Question: I'm writing a game (space invaders) on an Arduino which is connected to a graphical LCD, and I have a sprite class. This class has attributes such as Player/Alien, a bitmap object, location(x,y), and a how to move function.
I want each instance to have a missile and I think this may be done by inheritance and polymorphism, though I'm unsure how -- my streamlined code is below and to give a better idea as to shapes I've included a glyph image. I'd like Missile to derive location(x,y) from the sprite class, but it'll have its own bitmap and method of movement, something like(?)
'''
Class Missile: public Sprite{
Missile(); // create shape here
void Move(); // has its own method of moving, but starts from Sprite(x,y)
};
'''
[Regardless of how to do this, I'd like to use inheritance and polymorphism for my C++ practice please]
'''
Adafruit_PCD8544 display = Adafruit_PCD8544(7, 6, 5, 4, 3);
unsigned char spaceShip[5] PROGMEM = {0x3c, 0x1e, 0x1f, 0x1e, 0x3c};
unsigned char spaceAlien[5] PROGMEM = {0x1e, 0x0f, 0x1f, 0x0f, 0x1e};
unsigned char spaceMissile[5] PROGMEM = {0x00, 0x00, 0x1f, 0x00, 0x00};
enum TYPES {ALIEN = 0, PLAYER = 1 };
class Sprite
{
public:
Sprite(TYPES Type);
void Move();
void Render() { display.drawBitmap(x,y, spacePtr, 5, 6, BLACK); }
private:
unsigned char *spacePtr;
unsigned int x, y;
TYPES Type;
};
Sprite::Sprite(TYPES theType)
{
Type = theType;
switch( Type )
{
case( PLAYER ):
spacePtr = &spaceShip[0];
x = xPlayer(); // get x from xfunction
y = yPlayer(); // get y from yfunction
break;
case( ALIEN ):
spacePtr = &spaceAlien[0];
x = random(0, 82);
y = random(10, 20);
break;
default:
break;
}
}
'''

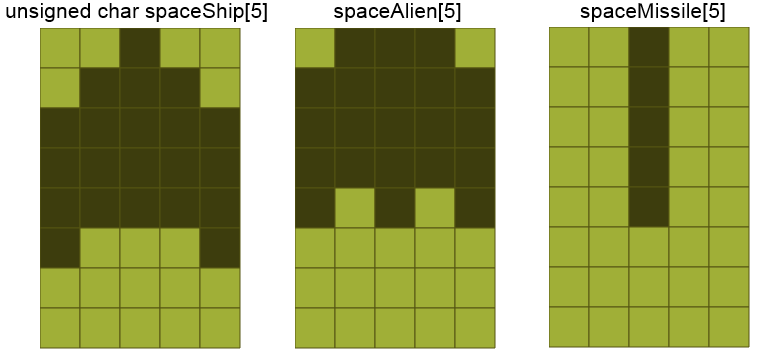
Answer: Before getting the missile involved, you should realize that your current implementation of sprite could in fact be split into (at least) three classes: A Player, an Alien and a Sprite from which the former two derive.
The point of inheritance is that it represents a "is a" relationship. I.e.: a Player IS A Sprite, an Alien IS A Sprite. In this case, a sprite is a class that can be moved, rendered, has a position and a bitmap. As you show it there, the things that distinguish an Alien from a Player is its initial position the location of its bitmap data and presumably the way it moves.
Once we have separated the specialized properties of players and aliens from the general properties of a Sprite, it should make it clearer how a missile relates to a sprite: It IS one.
The assumption is that once the missile originates from the specified Sprite it has nothing further to do with it. Note that there is no dependency between Missiles and Aliens/Players.
Other points to note is that the x and y attributes of the Sprite can only be modified by the sub-classes through protected setter functions, leaving the Sprite class to range check and/or store the values in a different format if it desires - this is the principle of encapsulation at work. Also, I have removed the reference to a presumably global display object - instead it is passed into the now const Render function when required. This is good for a raft of reasons, not least the general evilness of globals and the hidden dependencies they introduce. By making the function const, the caller can more readily assume that once the function returns, the display will not be touched by that object until the next call. The overhead of doing this is likely to be very low so the fact you are doing it on an Arduino shouldn't deter you, likewise with getter/setter functions as the compiler will most likely optimize them away.
Polymorphism comes into this because the code invoking the Render and Move methods doesn't need to know what the actual type of the objects it's dealing are in order to do so - all it needs to know about are sprites.
Of course there are an infinite number of ways of tackling this problem and the hardest bit is defining the problem in the first place. This is just a demonstration of how inheritance might fit your scenario.
Inheritance is only one of a number of OO relationships and is often overused or misused, resulting some truly hideous code. Familiarize yourself with composition ("has a"), aggregation ("shares a"), and association ("knows a"?) as well. Often a mix of inheritance and composition is far more effective than inheritance alone (see Bridge pattern, Proxy pattern and friends.)
Removed the Type attribute since the actual object type should be all that is needed to characterize its behaviour - this is point, really. Added MoveAndRender example.